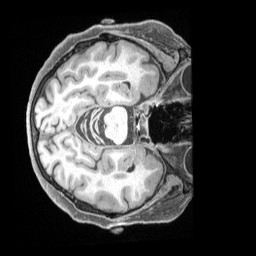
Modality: T1w
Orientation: axial
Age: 67
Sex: female
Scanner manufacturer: siemens
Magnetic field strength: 3 T
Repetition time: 2.5 s
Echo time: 0.00222 s